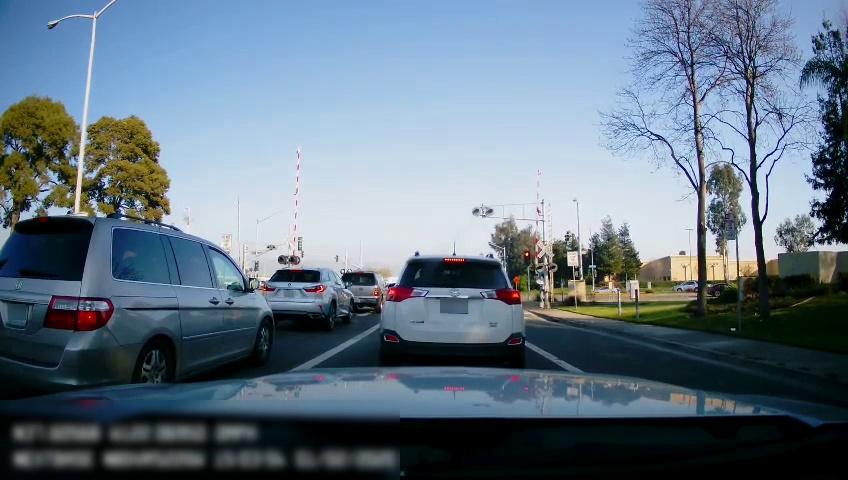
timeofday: Day
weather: Sunny
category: Drivable Space
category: Drivable Space
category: Vehicles | Car
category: Vehicles | SUV
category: Vehicles | Car
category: Vehicles | SUV
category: Vehicles | SUV
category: Vehicles | Van
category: Vehicles | SUV
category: Lanes | Current Lane
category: Lanes | Current Lane
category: Traffic | Signs
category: Traffic | Lights
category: Traffic | Lights
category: Traffic | Lights
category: Traffic | Lights
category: Traffic | Signs
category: Traffic | Lights
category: Traffic | Signs